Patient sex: M
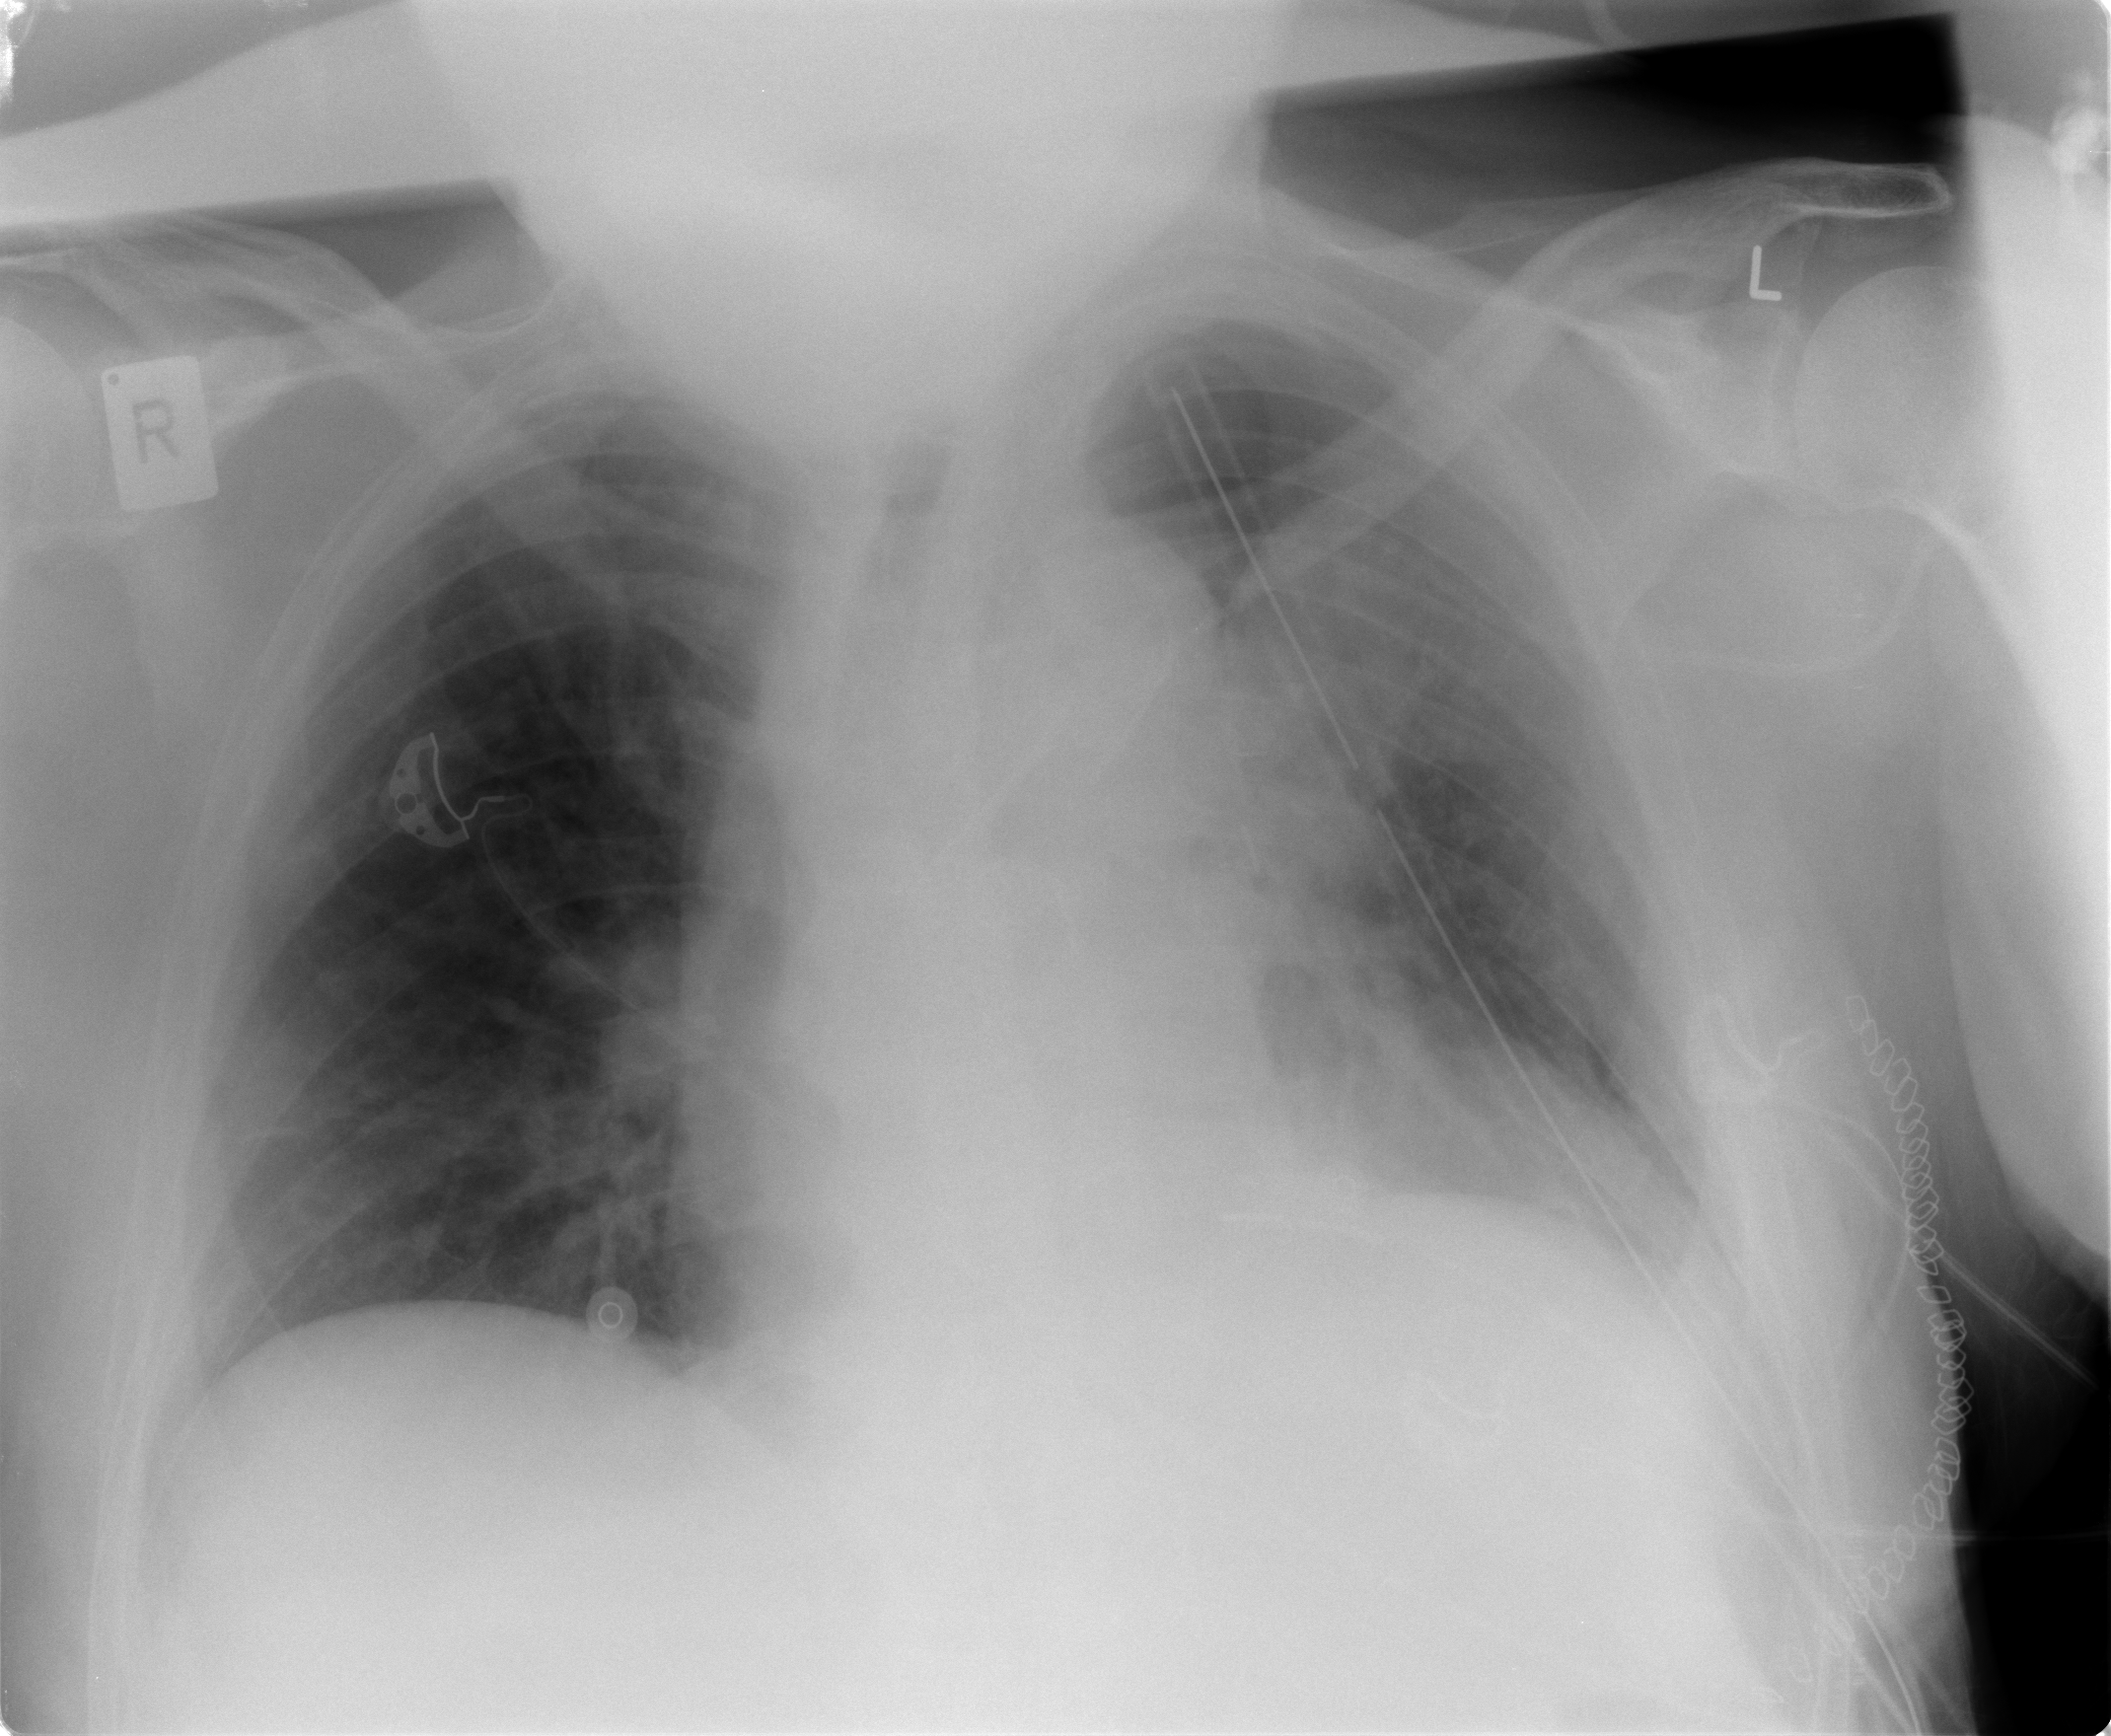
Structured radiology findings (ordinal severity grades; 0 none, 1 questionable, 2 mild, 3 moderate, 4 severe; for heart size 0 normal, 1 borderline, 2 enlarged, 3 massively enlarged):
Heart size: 2
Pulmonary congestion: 0
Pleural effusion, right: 0
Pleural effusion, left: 2
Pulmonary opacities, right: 0
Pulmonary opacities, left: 0
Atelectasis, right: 0
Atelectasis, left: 2